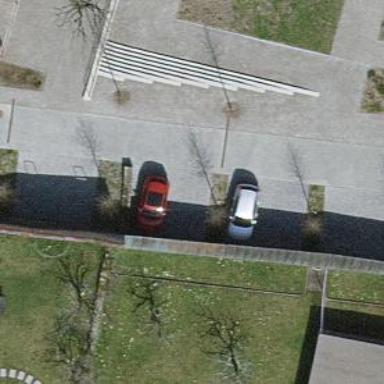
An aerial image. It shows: Road with steps.